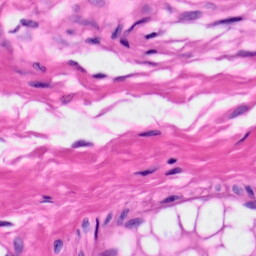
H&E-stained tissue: Skin